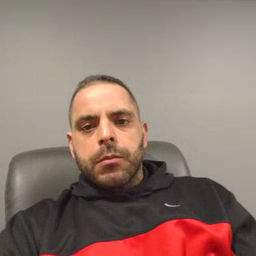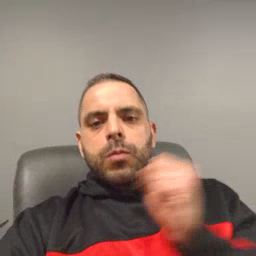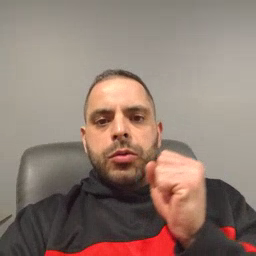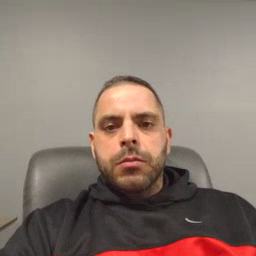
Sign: refrigerator